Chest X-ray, PA view. Patient: 62 years old, sex M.
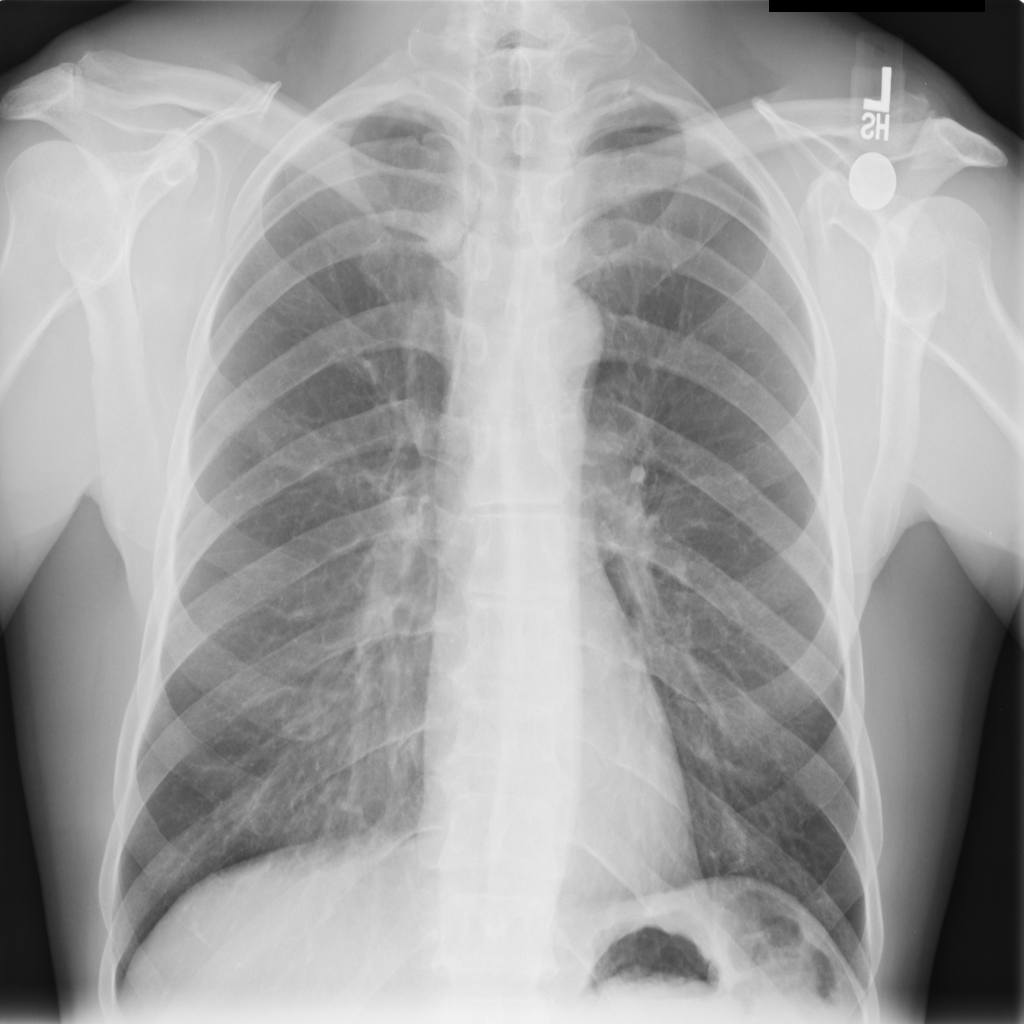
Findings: No Finding